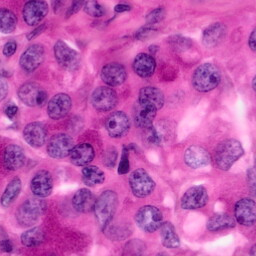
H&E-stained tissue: Pancreatic